К невесомой пружине, имеющей $500$ витков, подвесили груз, в результате чего она удлинилась на $x_{0}=10~см$. Затем груз убрали и нерастяжимыми нитями связали виток $№~100$ с витком $№~300$, а виток $№~200$ с витком $№~400$ (см. рисунок).  Длина каждого куска нити равна длине участка пружины между связываемыми витками в свободном состоянии.
На какую величину $x$ удлинится пружина при наличии нитей, если к ней подвесить тот же груз?
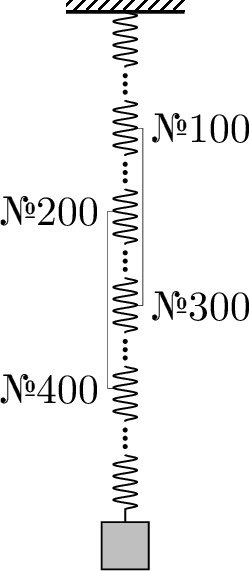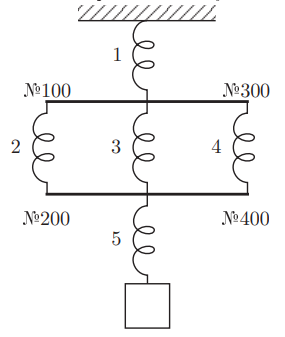
Решение: Если при наличии нитей растягивать участок пружины между витками $№~100$ и $№~400$, то происходит не только растяжение участков между витками $№~100$ и $№~200$ и между $№~300$ и $№~400$, но и сжатие участка между витками $№~200$ и $№~300$. Пружина в целом не теряет упругих свойств при удалении любых двух из этих трёх участков ($№~100-№~200$, $№~200-№~300$, $№~300-№~400$), что означает, что они фактически являются параллельными. Вся система из пружин и ниток эквивалентна системе (см. рисунок), где пружина $1$ соответствует участку между витками $№~1$ и $№~100$, $2$ — между $№~100$ и $№~200$, $3$ — между $№~200$ и $№~300$, $4$ — между $№~300$ и $№~400$, $5$ — между $№~400$ и $№~500$.  Пусть $k_{0}$ - жёсткость пружины при отсутствии нитей. Жёсткость куска пружины обратно пропорциональна числу его витков, поэтому жёсткость любого участка, содержащего $100$ витков (в частности между началом первого витка и витком $№~100$), равна$$k_{1}=\frac{500}{100} k_{0}=5 k_{0}.$$Участок между витками $№~100$ и $№~400$ является, как уже было показано, параллельным соединением трёх участков по $100$ витков, а его жёсткость$$k_{2}=3 k_{1}=15 k_{0}.$$Последний участок (между витками $№~400$ и $№~500$) имеет жёсткость$$k_{3}=k_{1}=5 k_{0}.$$Пружина в целом состоит из трёх последовательных участков ($№~100-№~200$, $№~200-№~400$, $№~400-№~500$), поэтому её жёсткость при наличии нитей$$k=\left(\frac{1}{k_{1}}+\frac{1}{k_{2}}+\frac{1}{k_{3}}\right)^{-1}=\left(\frac{1}{5 k_{0}}+\frac{1}{15 k_{0}}+\frac{1}{5 k_{0}}\right)^{-1}=\frac{15}{7} k_{0}.$$Удлинение пружины обратно пропорционально её жёсткости, поэтому$$x=\frac{k_{0}}{k} x_{0}=\frac{7}{15} x_{0} \approx 4.7~см.$$ Примечание: То, что три участка пружины между витками $№~100$ и $№~400$ соединены параллельно, можно показать и более аккуратно. Пусть $y$ - удлинение участка пружины между витками $№~100$ и $№~400$, а $y_{1}$, $y_{2}$ и $y_{3}$ — удлинения участков между витками $№~100$ и $№~200$, $№~200$ и $№~300$, $№~300$ и $№~400$ соответственно. Тогда между ними есть следующие соотношения: $$ y_{1}+y_{2}+y_{3}=y, \quad y_{1}+y_{2}=0, \quad y_{2}+y_{3}=0 . $$ Первое соотношение очевидно, остальные два следуют из нерастяжимости нитей. Отсюда находим $$ y_{1}=y_{3}=y, \quad y_{2}=-y. $$ Сила $F$, действующая на виток $№~400$ со стороны участка между витками $№~100$ и $№~400$, складывается из силы со стороны участка нити между витками и силы натяжения соответствующей нити. Сама же сила натяжения нити определяется из условия равновесия витка $№~200$, откуда получаем $T=k_{1}\left(y_{1}-y_{2}\right)$, а значит $$ F=k_{1} y_{3}+T=k_{1}\left(y_{1}-y_{2}+y_{3}\right)=3 k_{1} y . $$ Таким образом, получили для жесткости участка пружины между витками $№~100$ и $№~400$ тот же результат $k_{2}=3 k_{1}$, как и в основном решении.
Ответ: $$ x=\frac{k_{0}}{k} x_{0}\approx 4.7~см. $$
Темы:
T, Всероссийские, Упругость, Пружина